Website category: restaurant
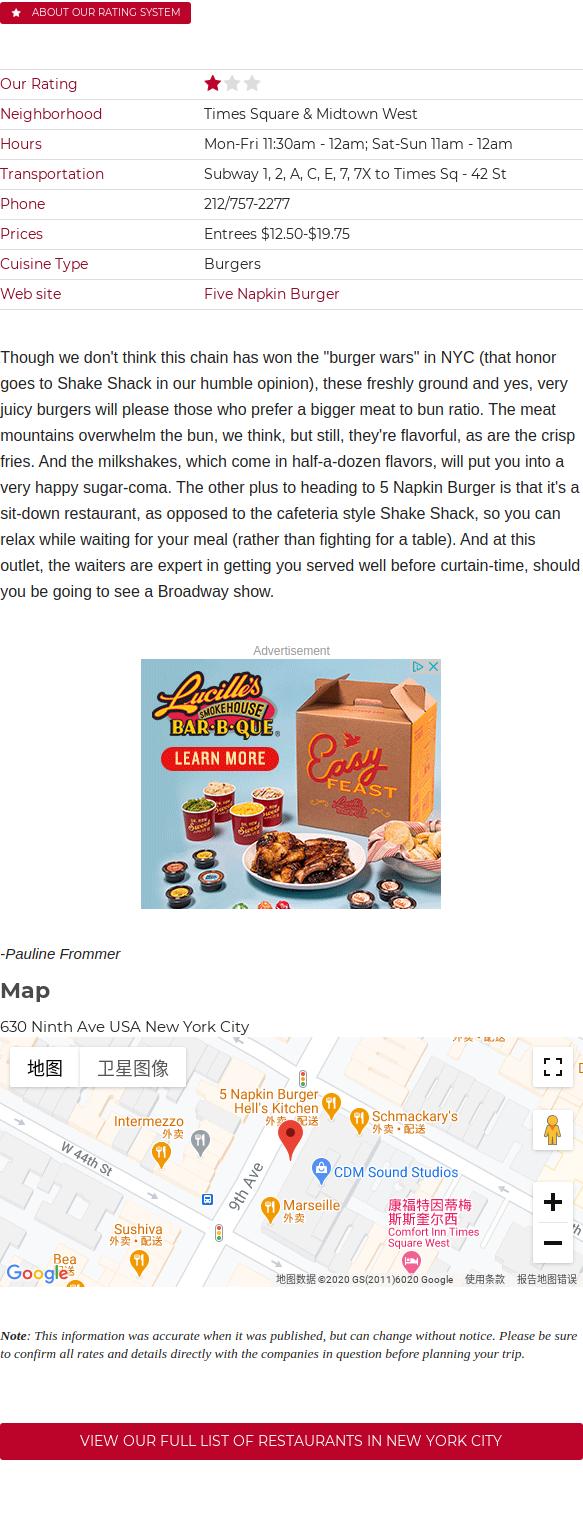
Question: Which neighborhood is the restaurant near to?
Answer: Times Square & Midtown West

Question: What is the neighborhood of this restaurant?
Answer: Times Square & Midtown West

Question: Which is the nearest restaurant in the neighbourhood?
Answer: Times Square & Midtown West

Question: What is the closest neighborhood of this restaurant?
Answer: Times Square & Midtown West

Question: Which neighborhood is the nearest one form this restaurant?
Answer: Times Square & Midtown West

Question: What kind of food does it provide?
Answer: Burgers

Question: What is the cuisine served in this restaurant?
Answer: Burgers

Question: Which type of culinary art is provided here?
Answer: Burgers

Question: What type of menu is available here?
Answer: Burgers

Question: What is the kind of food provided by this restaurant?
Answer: Burgers

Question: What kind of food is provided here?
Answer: Burgers

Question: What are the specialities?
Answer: Burgers

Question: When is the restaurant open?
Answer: Mon-Fri 11:30am - 12am; Sat-Sun 11am - 12am

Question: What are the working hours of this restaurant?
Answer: Mon-Fri 11:30am - 12am; Sat-Sun 11am - 12am

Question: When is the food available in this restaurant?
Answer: Mon-Fri 11:30am - 12am; Sat-Sun 11am - 12am

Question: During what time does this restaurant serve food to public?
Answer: Mon-Fri 11:30am - 12am; Sat-Sun 11am - 12am

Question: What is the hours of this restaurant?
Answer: Mon-Fri 11:30am - 12am; Sat-Sun 11am - 12am

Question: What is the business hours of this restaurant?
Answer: Mon-Fri 11:30am - 12am; Sat-Sun 11am - 12am

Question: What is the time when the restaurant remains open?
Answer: Mon-Fri 11:30am - 12am; Sat-Sun 11am - 12am

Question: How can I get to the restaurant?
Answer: Subway 1, 2, A, C, E, 7, 7X to Times Sq - 42 St

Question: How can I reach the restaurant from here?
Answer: Subway 1, 2, A, C, E, 7, 7X to Times Sq - 42 St

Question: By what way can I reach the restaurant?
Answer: Subway 1, 2, A, C, E, 7, 7X to Times Sq - 42 St

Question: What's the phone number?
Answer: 212/757-2277

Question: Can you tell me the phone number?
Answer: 212/757-2277

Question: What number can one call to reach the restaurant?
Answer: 212/757-2277

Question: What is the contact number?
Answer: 212/757-2277

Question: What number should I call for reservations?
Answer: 212/757-2277

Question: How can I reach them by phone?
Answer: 212/757-2277

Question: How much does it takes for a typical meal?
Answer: Entrees $12.50-$19.75

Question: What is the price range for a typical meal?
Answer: Entrees $12.50-$19.75

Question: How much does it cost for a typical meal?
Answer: Entrees $12.50-$19.75

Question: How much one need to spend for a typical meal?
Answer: Entrees $12.50-$19.75

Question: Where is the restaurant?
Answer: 630 Ninth Ave USA New York City

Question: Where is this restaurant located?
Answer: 630 Ninth Ave USA New York City

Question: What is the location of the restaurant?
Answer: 630 Ninth Ave USA New York City

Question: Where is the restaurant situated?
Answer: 630 Ninth Ave USA New York City

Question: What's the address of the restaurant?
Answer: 630 Ninth Ave USA New York City

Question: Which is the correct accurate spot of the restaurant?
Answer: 630 Ninth Ave USA New York City

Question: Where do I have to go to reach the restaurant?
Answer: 630 Ninth Ave USA New York City